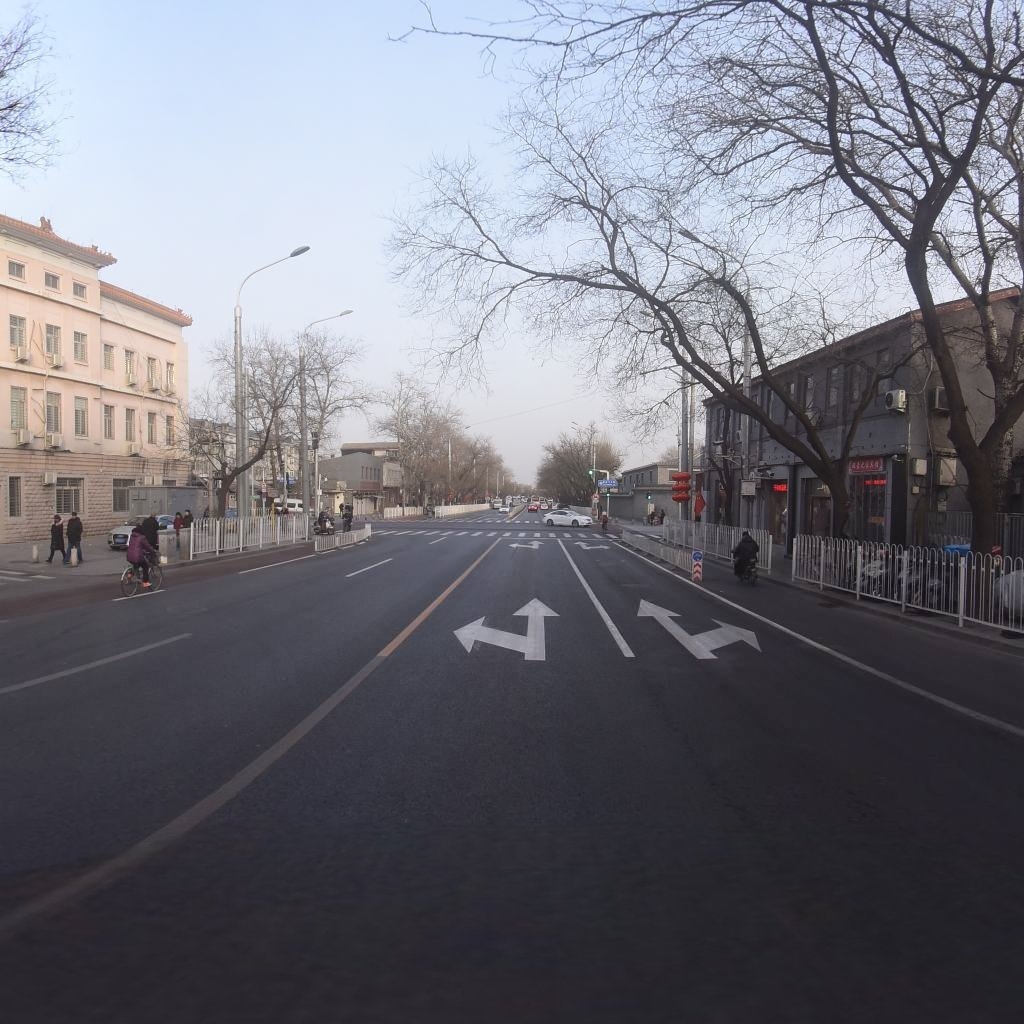
Region: Xicheng
Road damage annotations: longitudinal crack